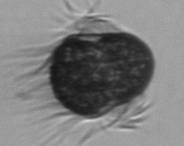
Label: Mesodinium